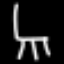
Label: chair